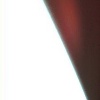
Label: sunburn